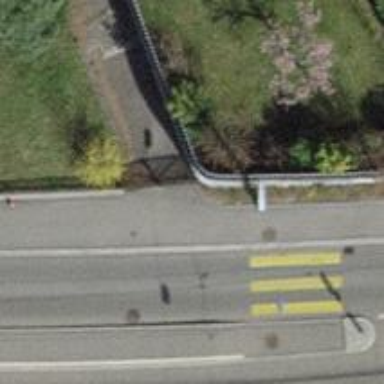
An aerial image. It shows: Unmarked crossing with traffic calming table.